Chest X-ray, AP view. Patient: 44 years old, sex F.
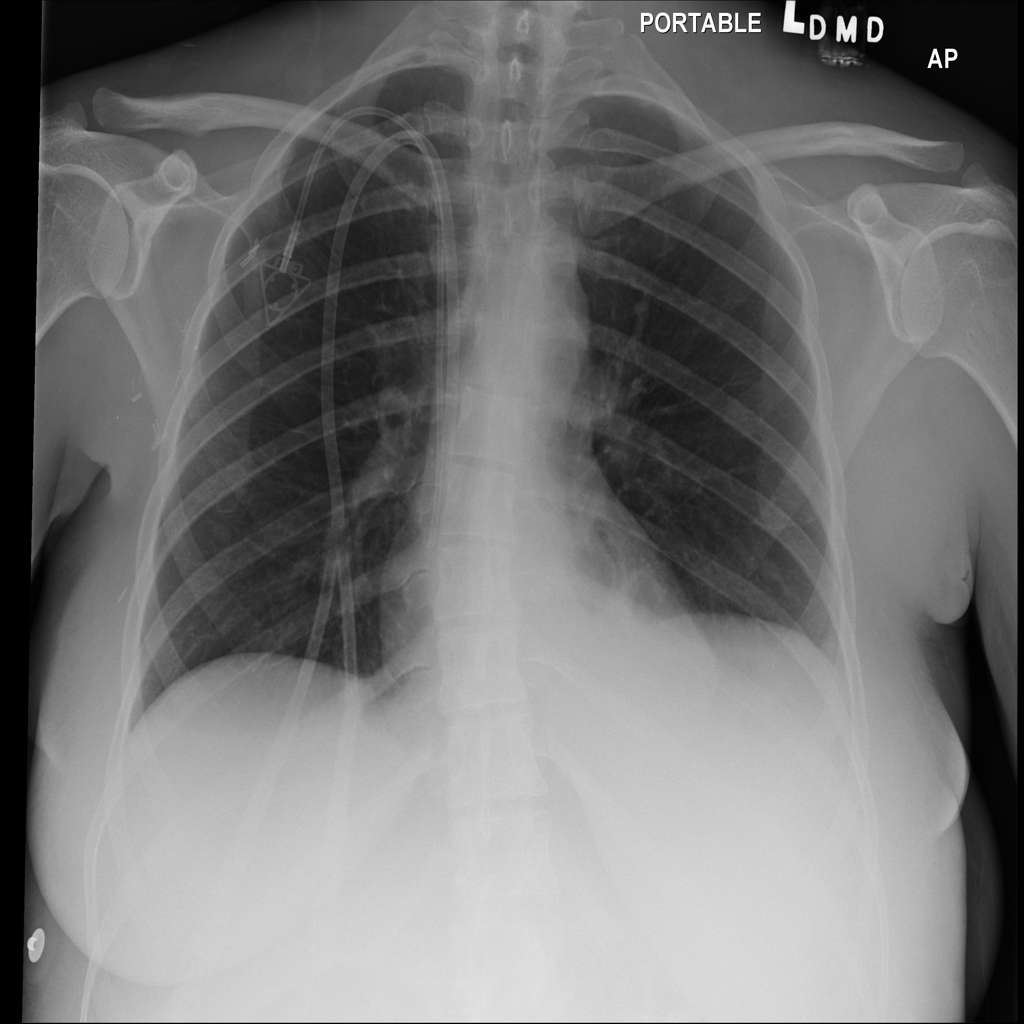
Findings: No Finding